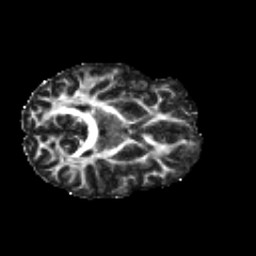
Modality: FA
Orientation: axial
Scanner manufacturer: siemens
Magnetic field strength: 3 T
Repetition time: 4.16 s
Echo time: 0.0806 s